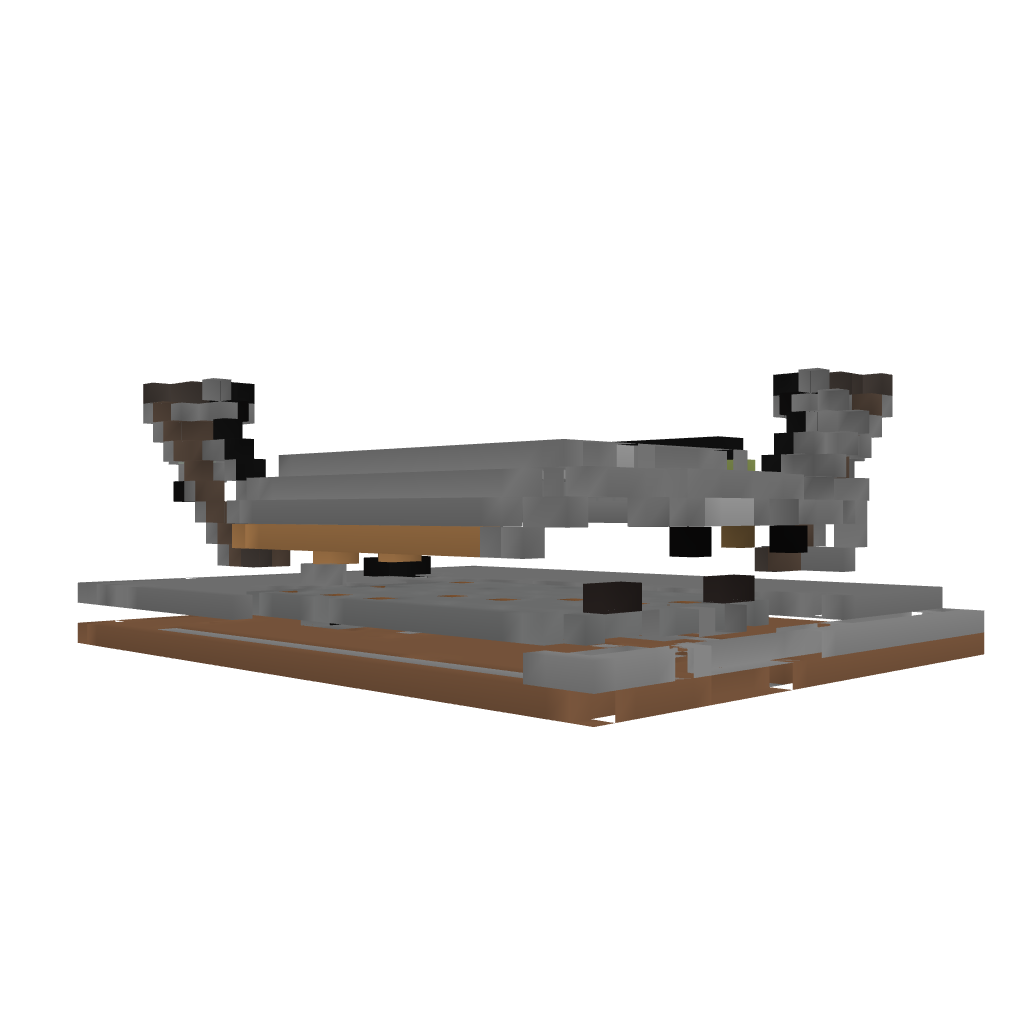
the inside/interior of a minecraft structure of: Autocuiseur